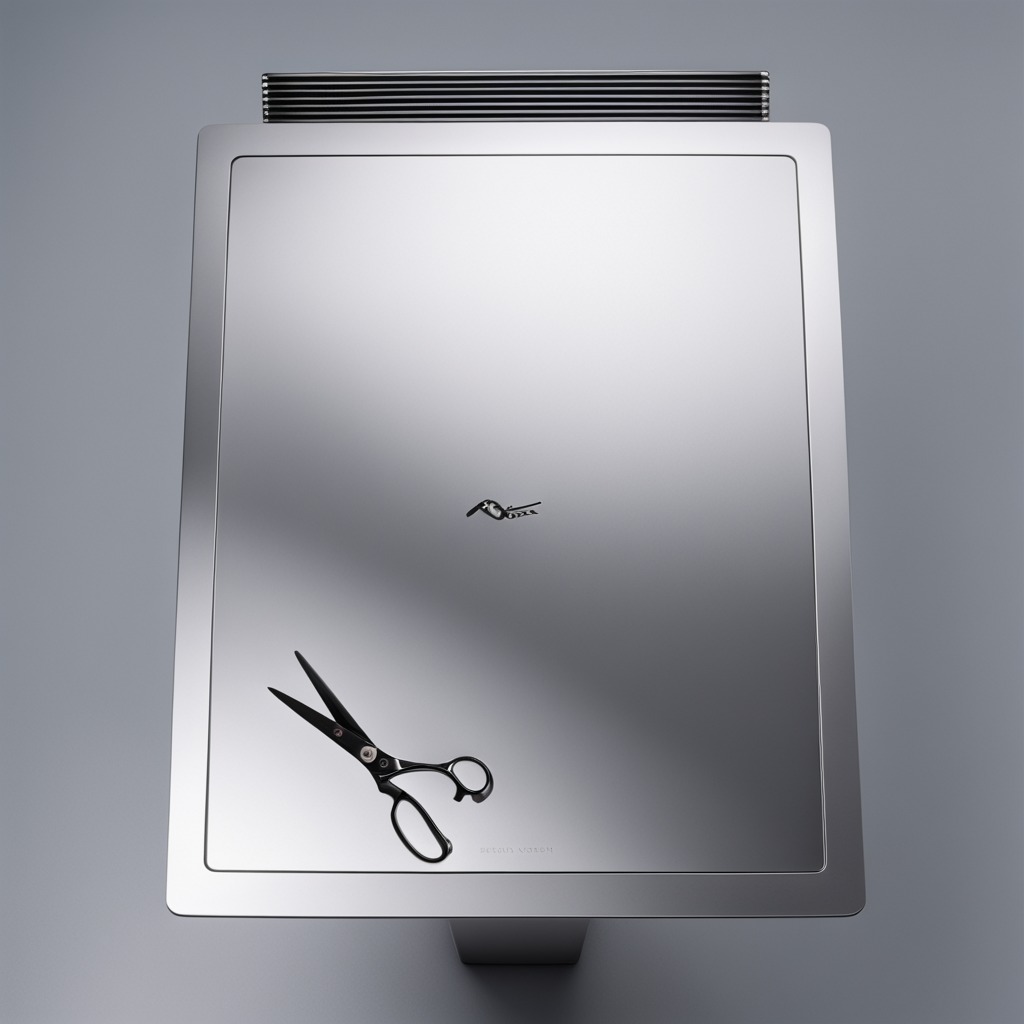
A scissor is lying on the stainless steel table.